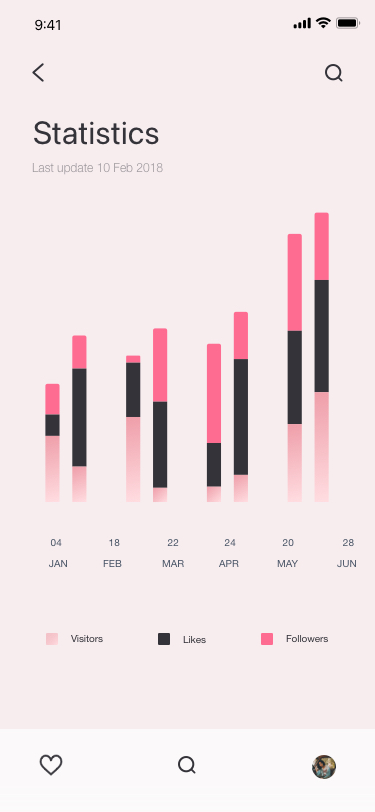
Text in this UI design:
Visitors
Likes
Followers
04
18
JAN
FEB
MAR
APR
MAY
JUN
22
24
20
28
Statistics
Last update 10 Feb 2018